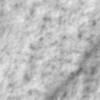
Label: no_change